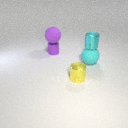
small purple metal cylinder behind large cyan rubber sphere